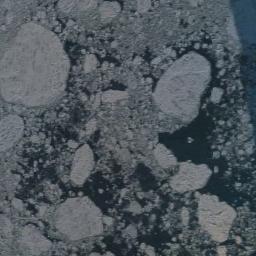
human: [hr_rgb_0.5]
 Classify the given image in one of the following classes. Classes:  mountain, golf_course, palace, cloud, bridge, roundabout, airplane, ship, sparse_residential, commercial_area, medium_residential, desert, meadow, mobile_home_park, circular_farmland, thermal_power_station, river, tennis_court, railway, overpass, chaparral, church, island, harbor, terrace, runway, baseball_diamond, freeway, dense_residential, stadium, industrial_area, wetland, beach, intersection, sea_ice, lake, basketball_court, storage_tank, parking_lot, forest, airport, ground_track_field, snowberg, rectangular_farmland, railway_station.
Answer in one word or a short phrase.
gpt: sea_ice